Interaction volume radius: 10 \u00c5
Interaction volume height: 30 \u00c5
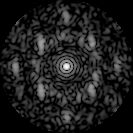
Disorder parameter: 0.5934